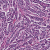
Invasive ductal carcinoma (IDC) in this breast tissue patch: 1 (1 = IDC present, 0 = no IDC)